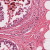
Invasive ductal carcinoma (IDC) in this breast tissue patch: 0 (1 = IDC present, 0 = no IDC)